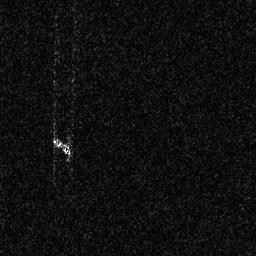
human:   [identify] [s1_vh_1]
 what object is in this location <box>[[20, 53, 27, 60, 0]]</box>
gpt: <ref>1 small ship at the left</ref>